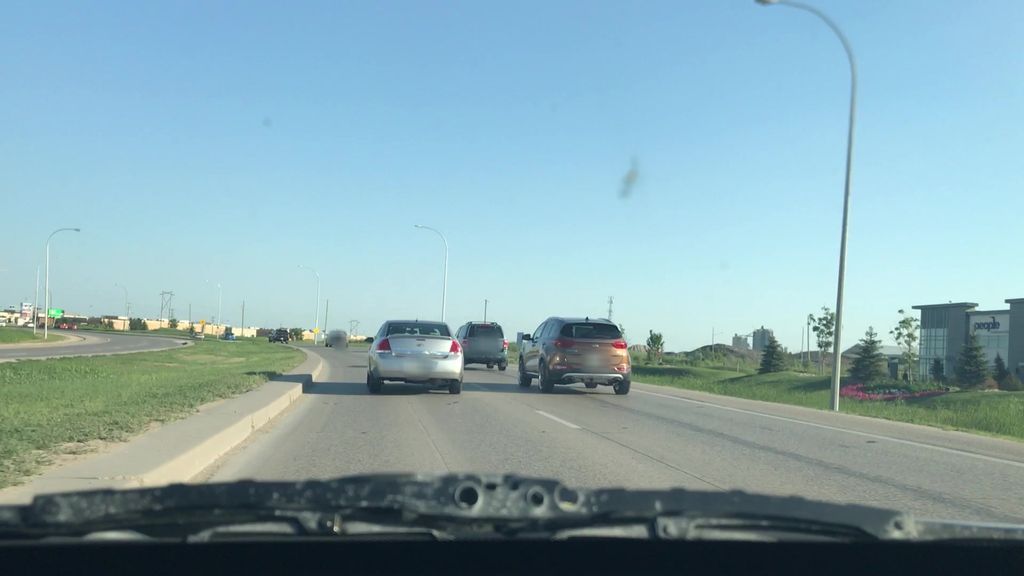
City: winnipeg